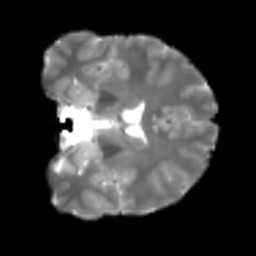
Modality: T2w
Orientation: coronal
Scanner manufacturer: siemens
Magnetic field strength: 3 T
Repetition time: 4 s
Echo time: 0.0594 s